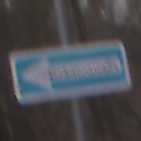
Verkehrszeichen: EinbahnstrasseLinksweisend
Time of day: Midday
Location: Outdoor (Nature)
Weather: Overcast
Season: Autumn
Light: Natural